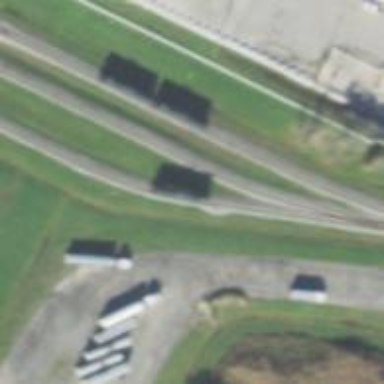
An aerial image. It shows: Railway siding for service.